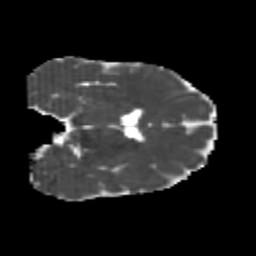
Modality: MD
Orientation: coronal
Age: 24
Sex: female
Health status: healthy
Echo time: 0.074 s